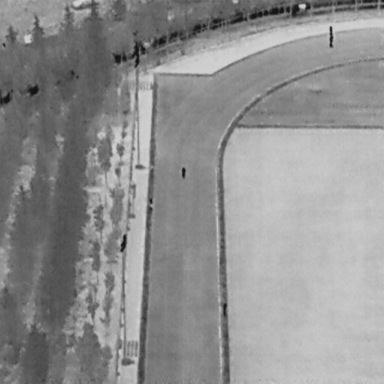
There are five People in the infrared image.